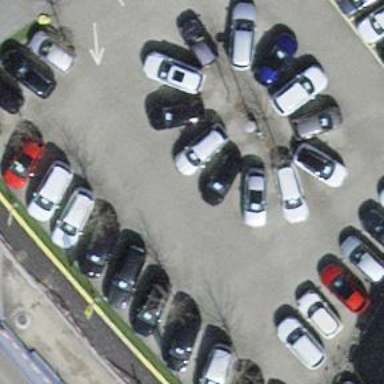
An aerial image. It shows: Shop that sells cars.